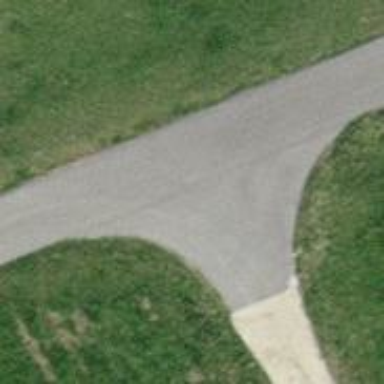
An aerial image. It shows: Asphalt track with grade1 tracktype.